Question: I am working on a drawing app. And I already create a draw view that allow user to draw on the view.
The problem is , when I draw on it , it exceed the area of the image (please refer to the picture, the yellow line is exceeed the actual photo area), how can I stick the canvas size to the actual image ?
And how the imageview be zoomable? That means when user click on pen button, it draw, when user click again then it become zoom function.
Thanks. The zoom function can be tackle later and the problem of exceed area need to fix first

Here is the custom draw view in xml
'''
<com.example.tool.DrawView
android:id="@+id/draw"
android:layout_width="match_parent"
android:layout_height="match_parent" />
'''
Here is the java
'''
public class DrawView extends ImageView {
private int color = Color.BLACK;
private float width = 4f;
private List<Holder> holderList = new ArrayList<Holder>();
private class Holder {
Path path;
Paint paint;
Holder(int color, float width) {
path = new Path();
paint = new Paint();
paint.setAntiAlias(true);
paint.setStrokeWidth(width);
paint.setColor(color);
paint.setStyle(Paint.Style.STROKE);
paint.setStrokeJoin(Paint.Join.ROUND);
paint.setStrokeCap(Paint.Cap.ROUND);
}
}
public DrawView(Context context) {
super(context);
init();
}
public DrawView(Context context, AttributeSet attrs) {
super(context, attrs);
init();
}
public DrawView(Context context, AttributeSet attrs, int defStyle) {
super(context, attrs, defStyle);
init();
}
private void init() {
holderList.add(new Holder(color, width));
}
@Override
protected void onDraw(Canvas canvas) {
super.onDraw(canvas);
for (Holder holder : holderList) {
canvas.drawPath(holder.path, holder.paint);
}
}
@Override
public boolean onTouchEvent(MotionEvent event) {
float eventX = event.getX();
float eventY = event.getY();
switch (event.getAction()) {
case MotionEvent.ACTION_DOWN:
holderList.add(new Holder(color,width));
holderList.get(holderList.size() - 1).path.moveTo(eventX, eventY);
return true;
case MotionEvent.ACTION_MOVE:
holderList.get(holderList.size() - 1).path.lineTo(eventX, eventY);
break;
case MotionEvent.ACTION_UP:
break;
default:
return false;
}
invalidate();
return true;
}
public void resetPaths() {
for (Holder holder : holderList) {
holder.path.reset();
}
invalidate();
}
public void setBrushColor(int color) {
this.color = color;
}
public void setWidth(float width) {
this.width = width;
}
}
'''
And I call it by:
'''
DrawView pic = findViewById(R.id.draw);
pic.setImageBitmap(bitmap);
'''
Thanks a lot for helping
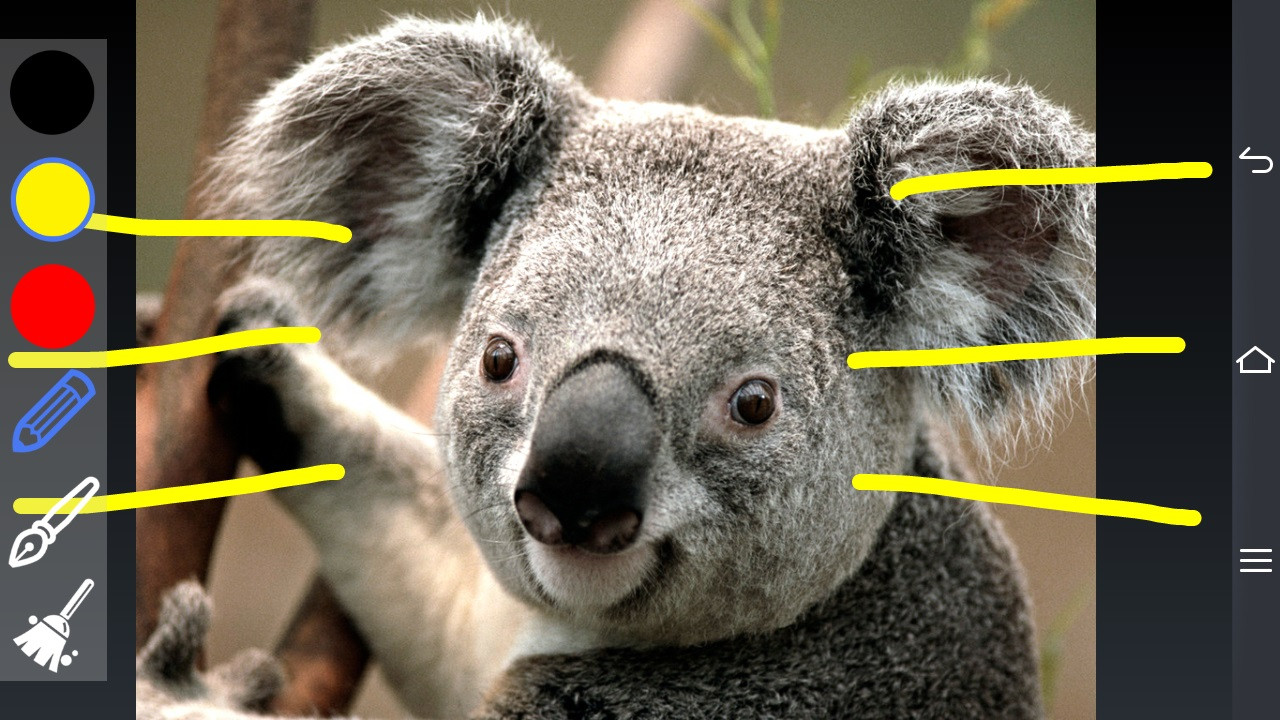
Answer: Calculate the displayed image size first and then clamp the eventX and eventY to the bound of the displayed image. Code as below:
'''
int imageViewH=imageView.getMeasuredHeight();//height of imageView
int imageViewW =imageView.getMeasuredWidth();//width of imageView
int drawableH =imageView.getDrawable().getIntrinsicHeight();//original height of underlying image
int drawableW=imageView.getDrawable().getIntrinsicWidth();//original width of underlying image
int displayH, displayW; // the shown height and width of the picture.
int leftX, rightX, topY, bottomY; // the shown edges of the picture.
if (imageViewH/drawableH <= imageViewW/drawableW){
displayW = drawableW*imageViewH/drawableH;//rescaled width of image within ImageView
displayH = imageViewH;
leftX = (imageViewW - displayW)/2; // left edge of the displayed image.
rightX = leftX + displayW; // right edge of the displayed image.
topY = 0; // top edg
bottomY = displayH; // bottom edge.
}else{
displayH = drawableH*imageViewW/drawableH;//rescaled height of image within ImageView
displayW = imageViewW;
leftX = 0; // left edge of the displayed image.
rightX = displayW; // right edge of the displayed image.
topY = (imageViewH - displayH)/2; // top edg
bottomY = topY + displayH; // bottom edge.
}
//TODO: clamp the eventX and eventY to the bound of leftX, rightX, topY, bottomY
'''
Note: the code should be used only after your ImageView has its measured height and a drawable.